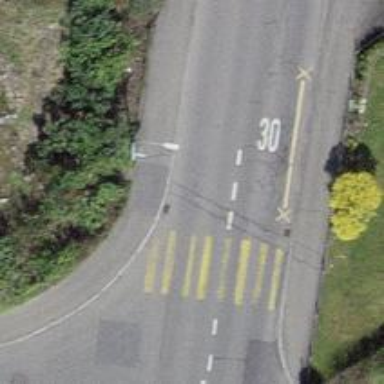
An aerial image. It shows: Kerb serving as barrier.